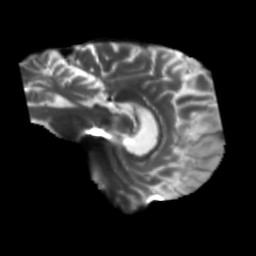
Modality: T2w
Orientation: sagittal
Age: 60
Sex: male
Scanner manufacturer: siemens
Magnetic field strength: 3 T
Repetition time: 5.47 s
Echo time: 0.0854 s